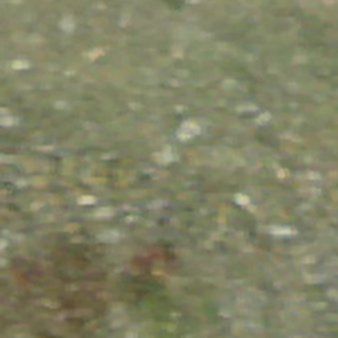
Label: other